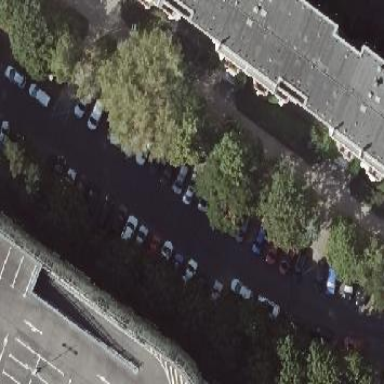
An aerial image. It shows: Street side parking area.